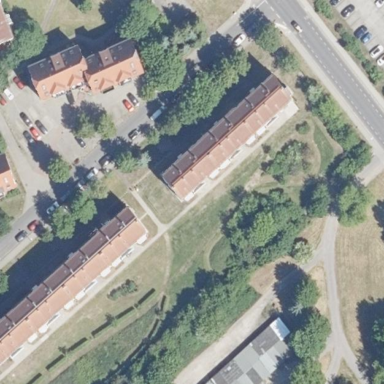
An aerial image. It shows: Apartments building with gabled roof oriented along the structure.